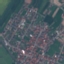
Land use / land cover class: Residential